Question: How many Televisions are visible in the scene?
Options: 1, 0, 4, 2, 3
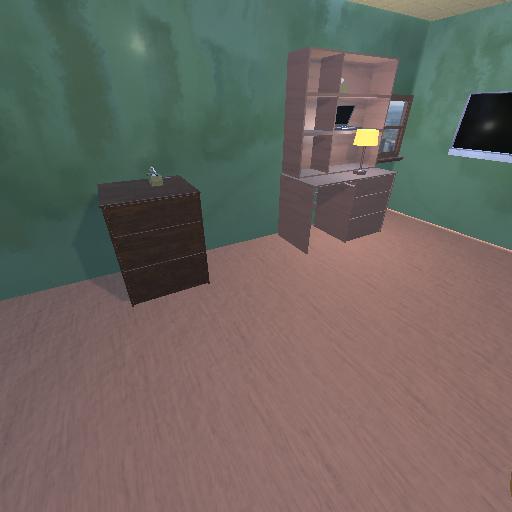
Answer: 1